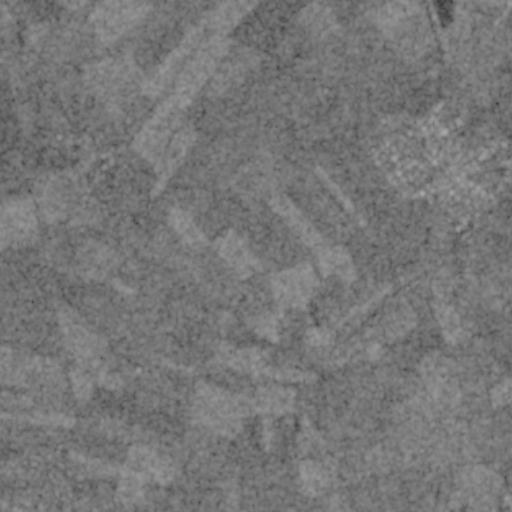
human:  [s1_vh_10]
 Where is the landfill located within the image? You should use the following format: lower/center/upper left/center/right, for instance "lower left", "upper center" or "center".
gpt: The landfill is located in the upper right of the image.
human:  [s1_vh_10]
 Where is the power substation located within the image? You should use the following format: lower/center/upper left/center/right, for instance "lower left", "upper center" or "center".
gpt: The power substation is located in the upper right of the image.
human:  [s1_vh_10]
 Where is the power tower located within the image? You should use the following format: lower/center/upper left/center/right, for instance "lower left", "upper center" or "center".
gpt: The power tower is located in the upper of the image.
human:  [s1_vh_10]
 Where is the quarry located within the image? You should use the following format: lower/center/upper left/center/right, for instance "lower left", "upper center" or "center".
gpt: The quarry is located in the upper left of the image.
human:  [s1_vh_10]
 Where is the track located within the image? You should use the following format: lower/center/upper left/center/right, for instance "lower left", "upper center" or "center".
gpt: There is no track in the image.

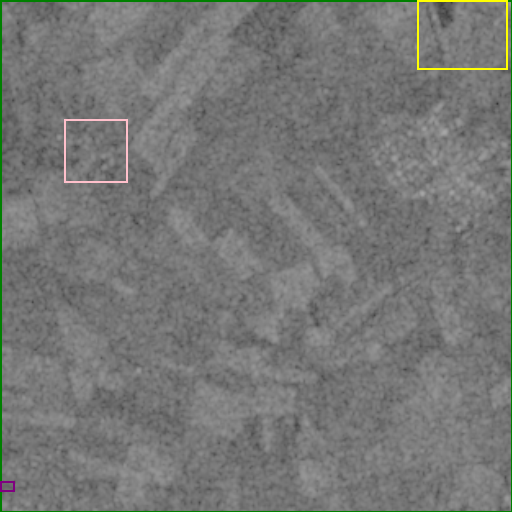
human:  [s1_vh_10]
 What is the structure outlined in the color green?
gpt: The structure outlined in green is a crop field.
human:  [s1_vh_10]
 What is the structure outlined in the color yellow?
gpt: The structure outlined in yellow is a landfill.
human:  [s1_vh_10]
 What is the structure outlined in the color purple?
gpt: The structure outlined in purple is a park.
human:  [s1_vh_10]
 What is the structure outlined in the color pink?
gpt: The structure outlined in pink is a quarry.
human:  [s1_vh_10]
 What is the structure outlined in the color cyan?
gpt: There is no cyan outline.